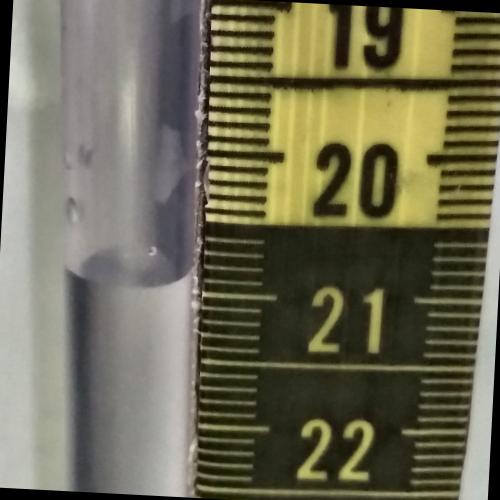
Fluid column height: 20.9 cm